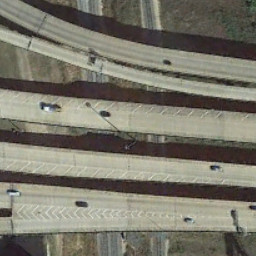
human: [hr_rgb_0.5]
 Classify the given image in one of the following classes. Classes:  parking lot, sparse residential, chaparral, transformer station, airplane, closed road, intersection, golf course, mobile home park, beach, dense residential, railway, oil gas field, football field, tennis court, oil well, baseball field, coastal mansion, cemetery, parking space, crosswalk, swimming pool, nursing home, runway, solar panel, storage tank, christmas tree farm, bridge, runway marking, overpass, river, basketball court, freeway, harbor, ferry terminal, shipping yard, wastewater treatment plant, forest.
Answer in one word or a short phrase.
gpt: overpass